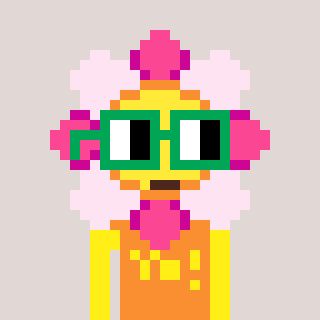
a pixel art character with square green glasses, a flower-shaped head and a orange-colored body on a warm background